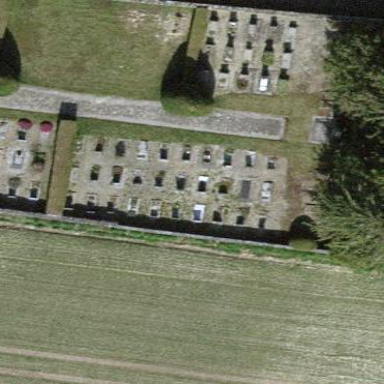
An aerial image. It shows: Cemetery.